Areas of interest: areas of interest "Tennis Court"
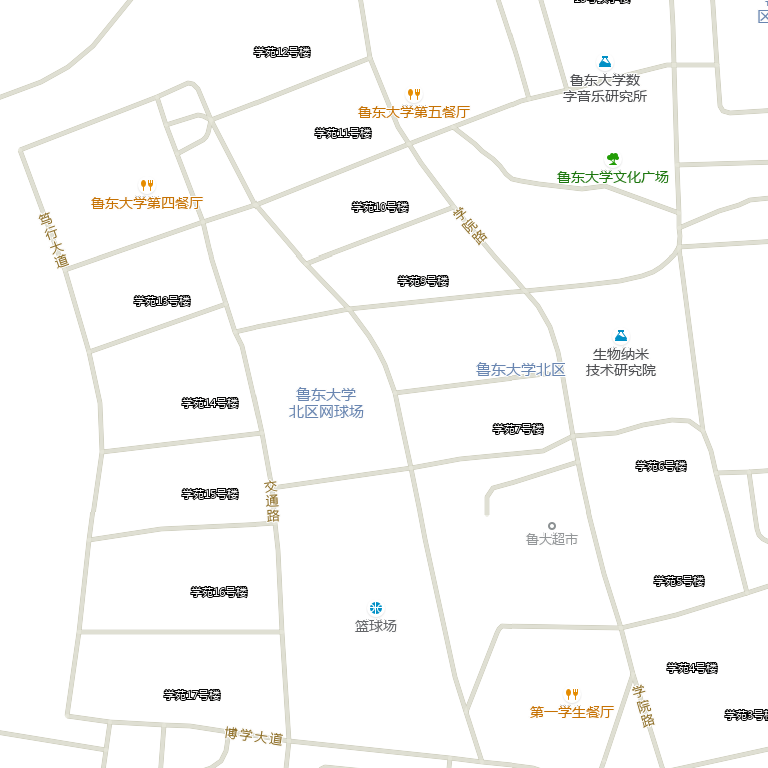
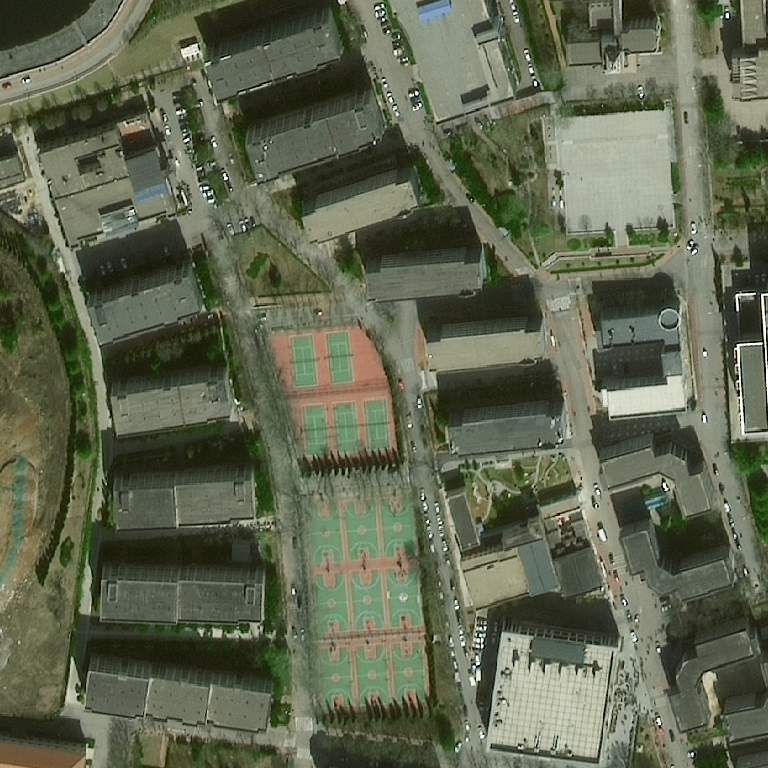